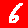
Digit: 6